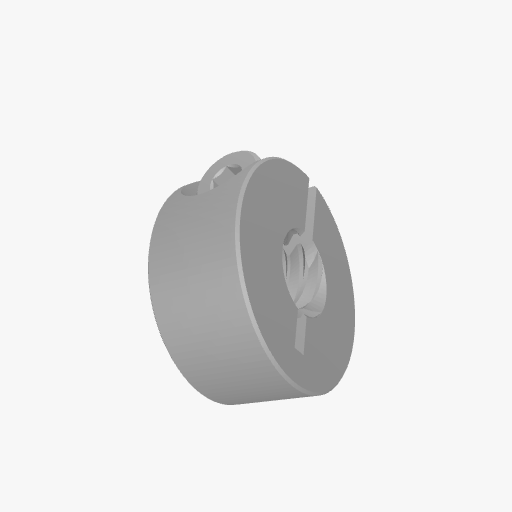
Part: LeadScrewClampingCollar